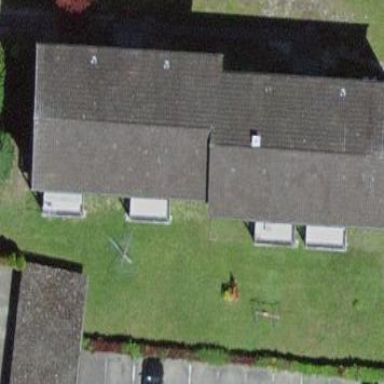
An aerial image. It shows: Gabled roof on building that houses apartments.